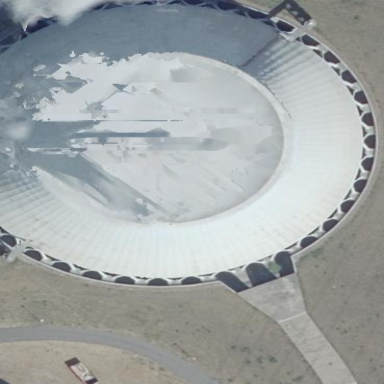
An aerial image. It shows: Industrial building with cooling tower. The tower serves as cooling system for the industrial facility.